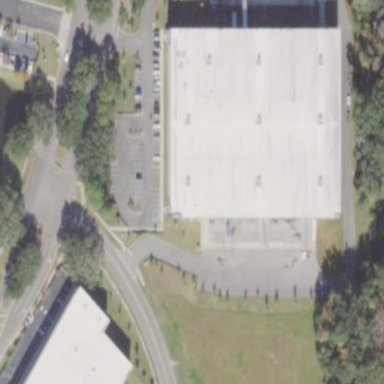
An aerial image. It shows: Warehouse building.